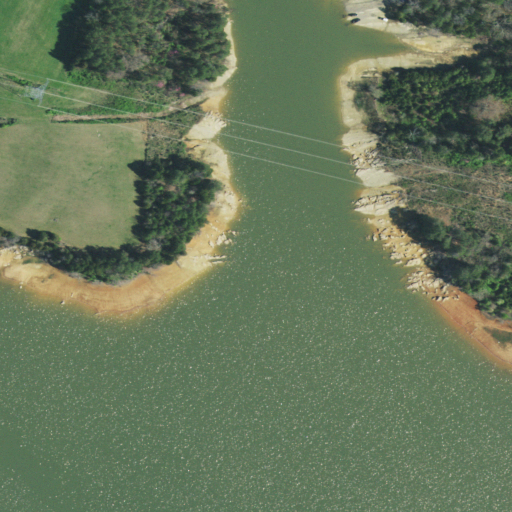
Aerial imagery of valley in Tennessee named Mooresburg Valley containing open water, pasture, grassland, barren land, evergreen forest, and open development